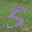
Label: 5